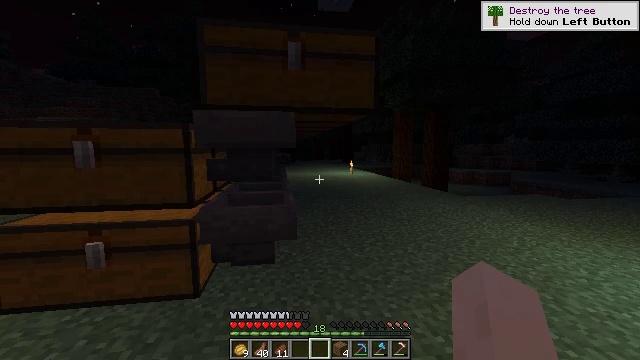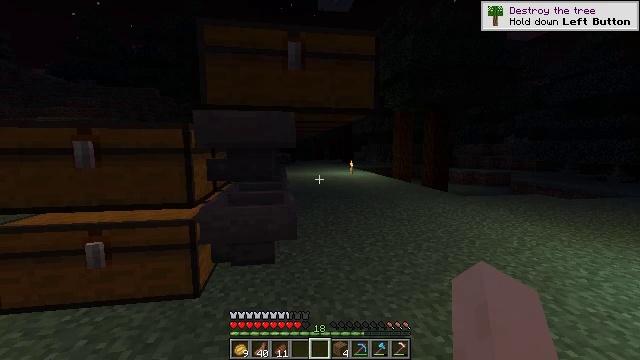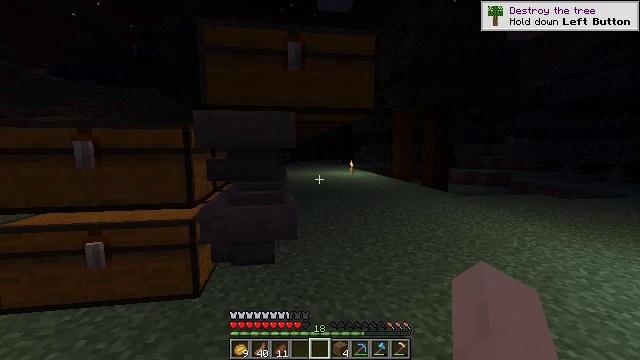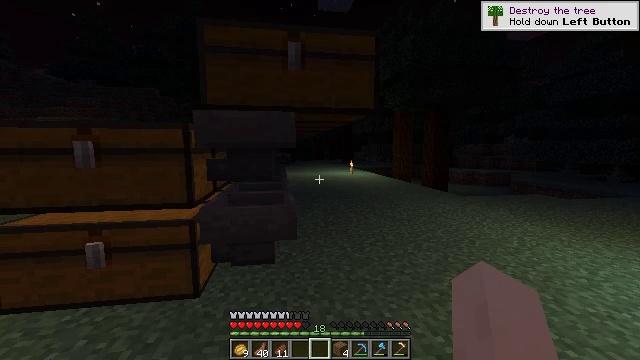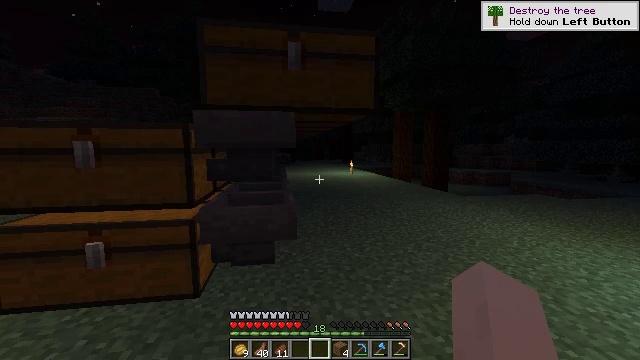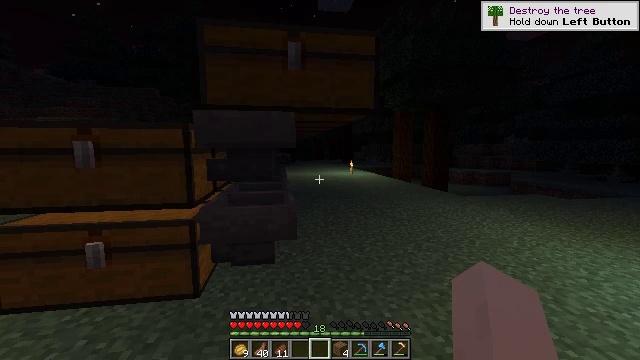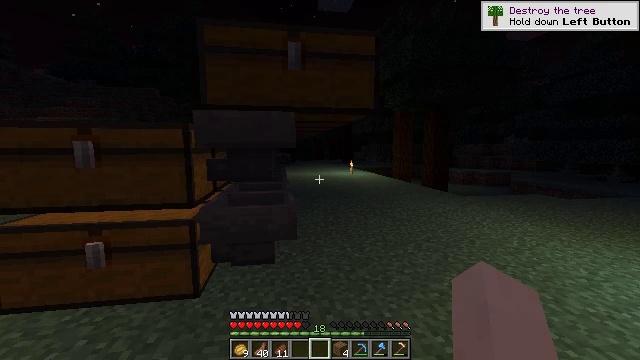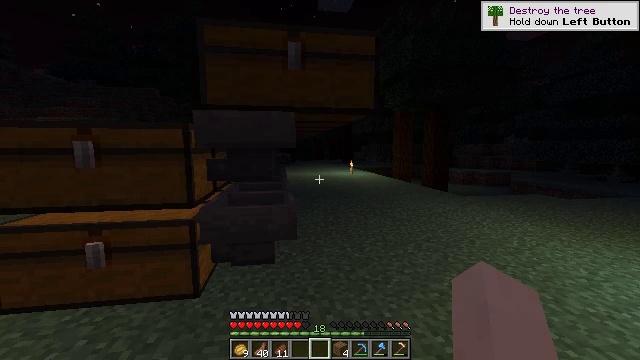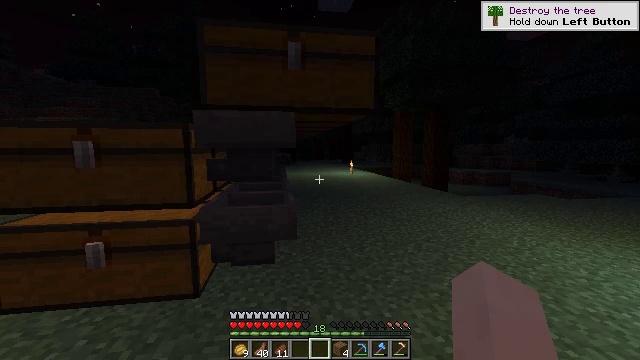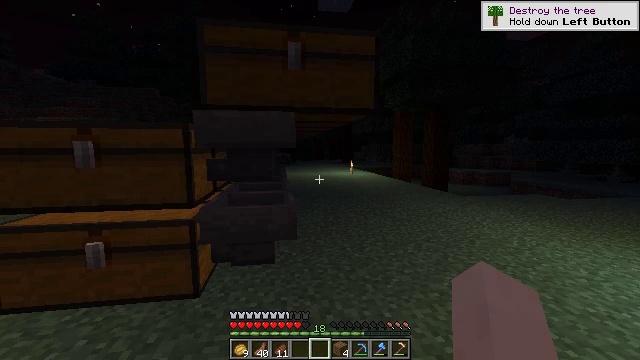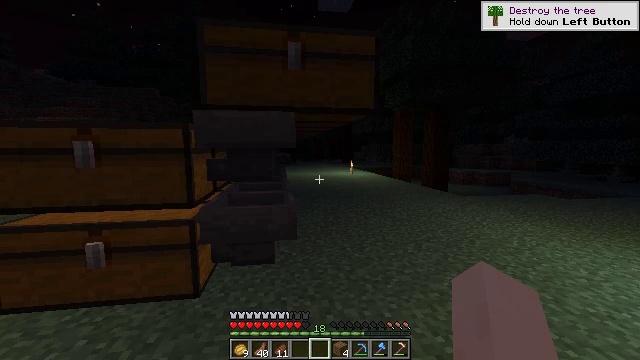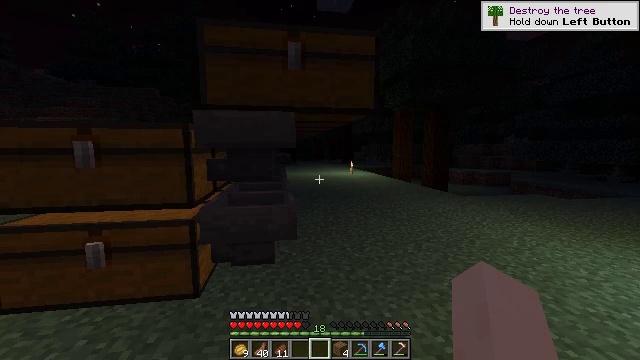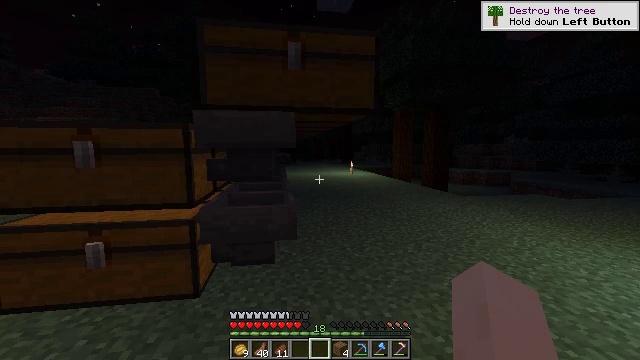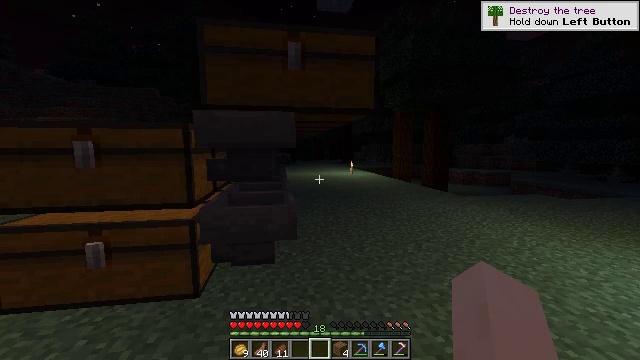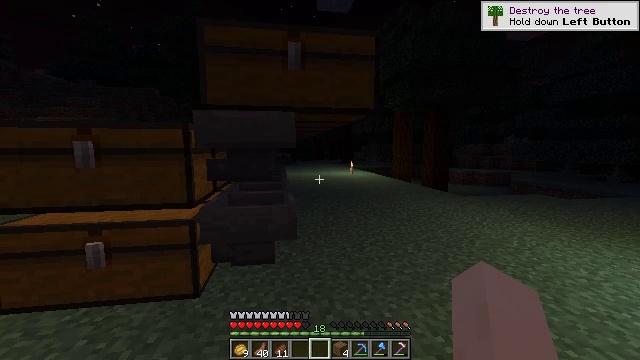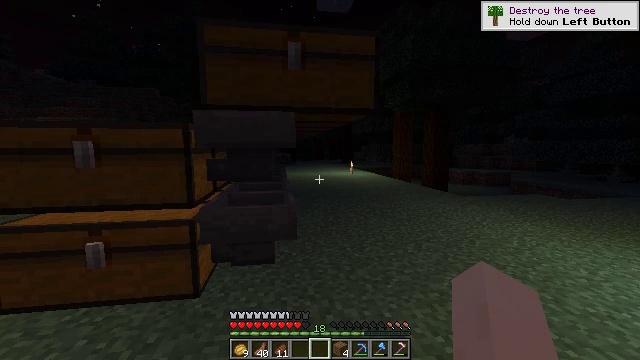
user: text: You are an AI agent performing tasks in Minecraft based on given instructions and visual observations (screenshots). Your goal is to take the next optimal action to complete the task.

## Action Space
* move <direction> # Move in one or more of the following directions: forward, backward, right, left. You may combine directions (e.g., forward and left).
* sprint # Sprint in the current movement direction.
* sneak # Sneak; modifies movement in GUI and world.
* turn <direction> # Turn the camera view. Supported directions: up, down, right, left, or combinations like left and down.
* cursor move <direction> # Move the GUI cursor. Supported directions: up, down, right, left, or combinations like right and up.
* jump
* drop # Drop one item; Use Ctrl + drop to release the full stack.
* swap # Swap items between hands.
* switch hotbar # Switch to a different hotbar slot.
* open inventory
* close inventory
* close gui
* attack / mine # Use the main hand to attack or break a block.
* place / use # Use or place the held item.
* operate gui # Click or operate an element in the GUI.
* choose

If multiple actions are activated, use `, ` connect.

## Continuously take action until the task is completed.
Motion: motion action
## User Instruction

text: mine block trapped chest
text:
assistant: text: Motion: no_op
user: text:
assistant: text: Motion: no_op
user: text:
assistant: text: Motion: no_op
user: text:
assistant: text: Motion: no_op
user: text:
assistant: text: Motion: no_op
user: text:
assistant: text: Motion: no_op
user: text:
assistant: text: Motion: no_op
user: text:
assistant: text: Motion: no_op
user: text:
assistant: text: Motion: no_op
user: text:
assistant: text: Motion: no_op
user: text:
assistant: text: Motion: no_op
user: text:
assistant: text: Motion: no_op
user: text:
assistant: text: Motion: no_op
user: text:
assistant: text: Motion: no_op
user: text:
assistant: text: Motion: no_op
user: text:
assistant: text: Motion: no_op
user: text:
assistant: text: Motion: no_op
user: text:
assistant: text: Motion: no_op
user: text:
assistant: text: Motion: no_op
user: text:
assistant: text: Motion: no_op
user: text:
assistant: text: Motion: no_op
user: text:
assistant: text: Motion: no_op
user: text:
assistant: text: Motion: no_op
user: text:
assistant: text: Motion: no_op
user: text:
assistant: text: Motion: no_op
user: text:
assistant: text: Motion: no_op
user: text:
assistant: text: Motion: no_op
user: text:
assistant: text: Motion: no_op
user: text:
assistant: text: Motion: no_op
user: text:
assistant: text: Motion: no_op